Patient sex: F
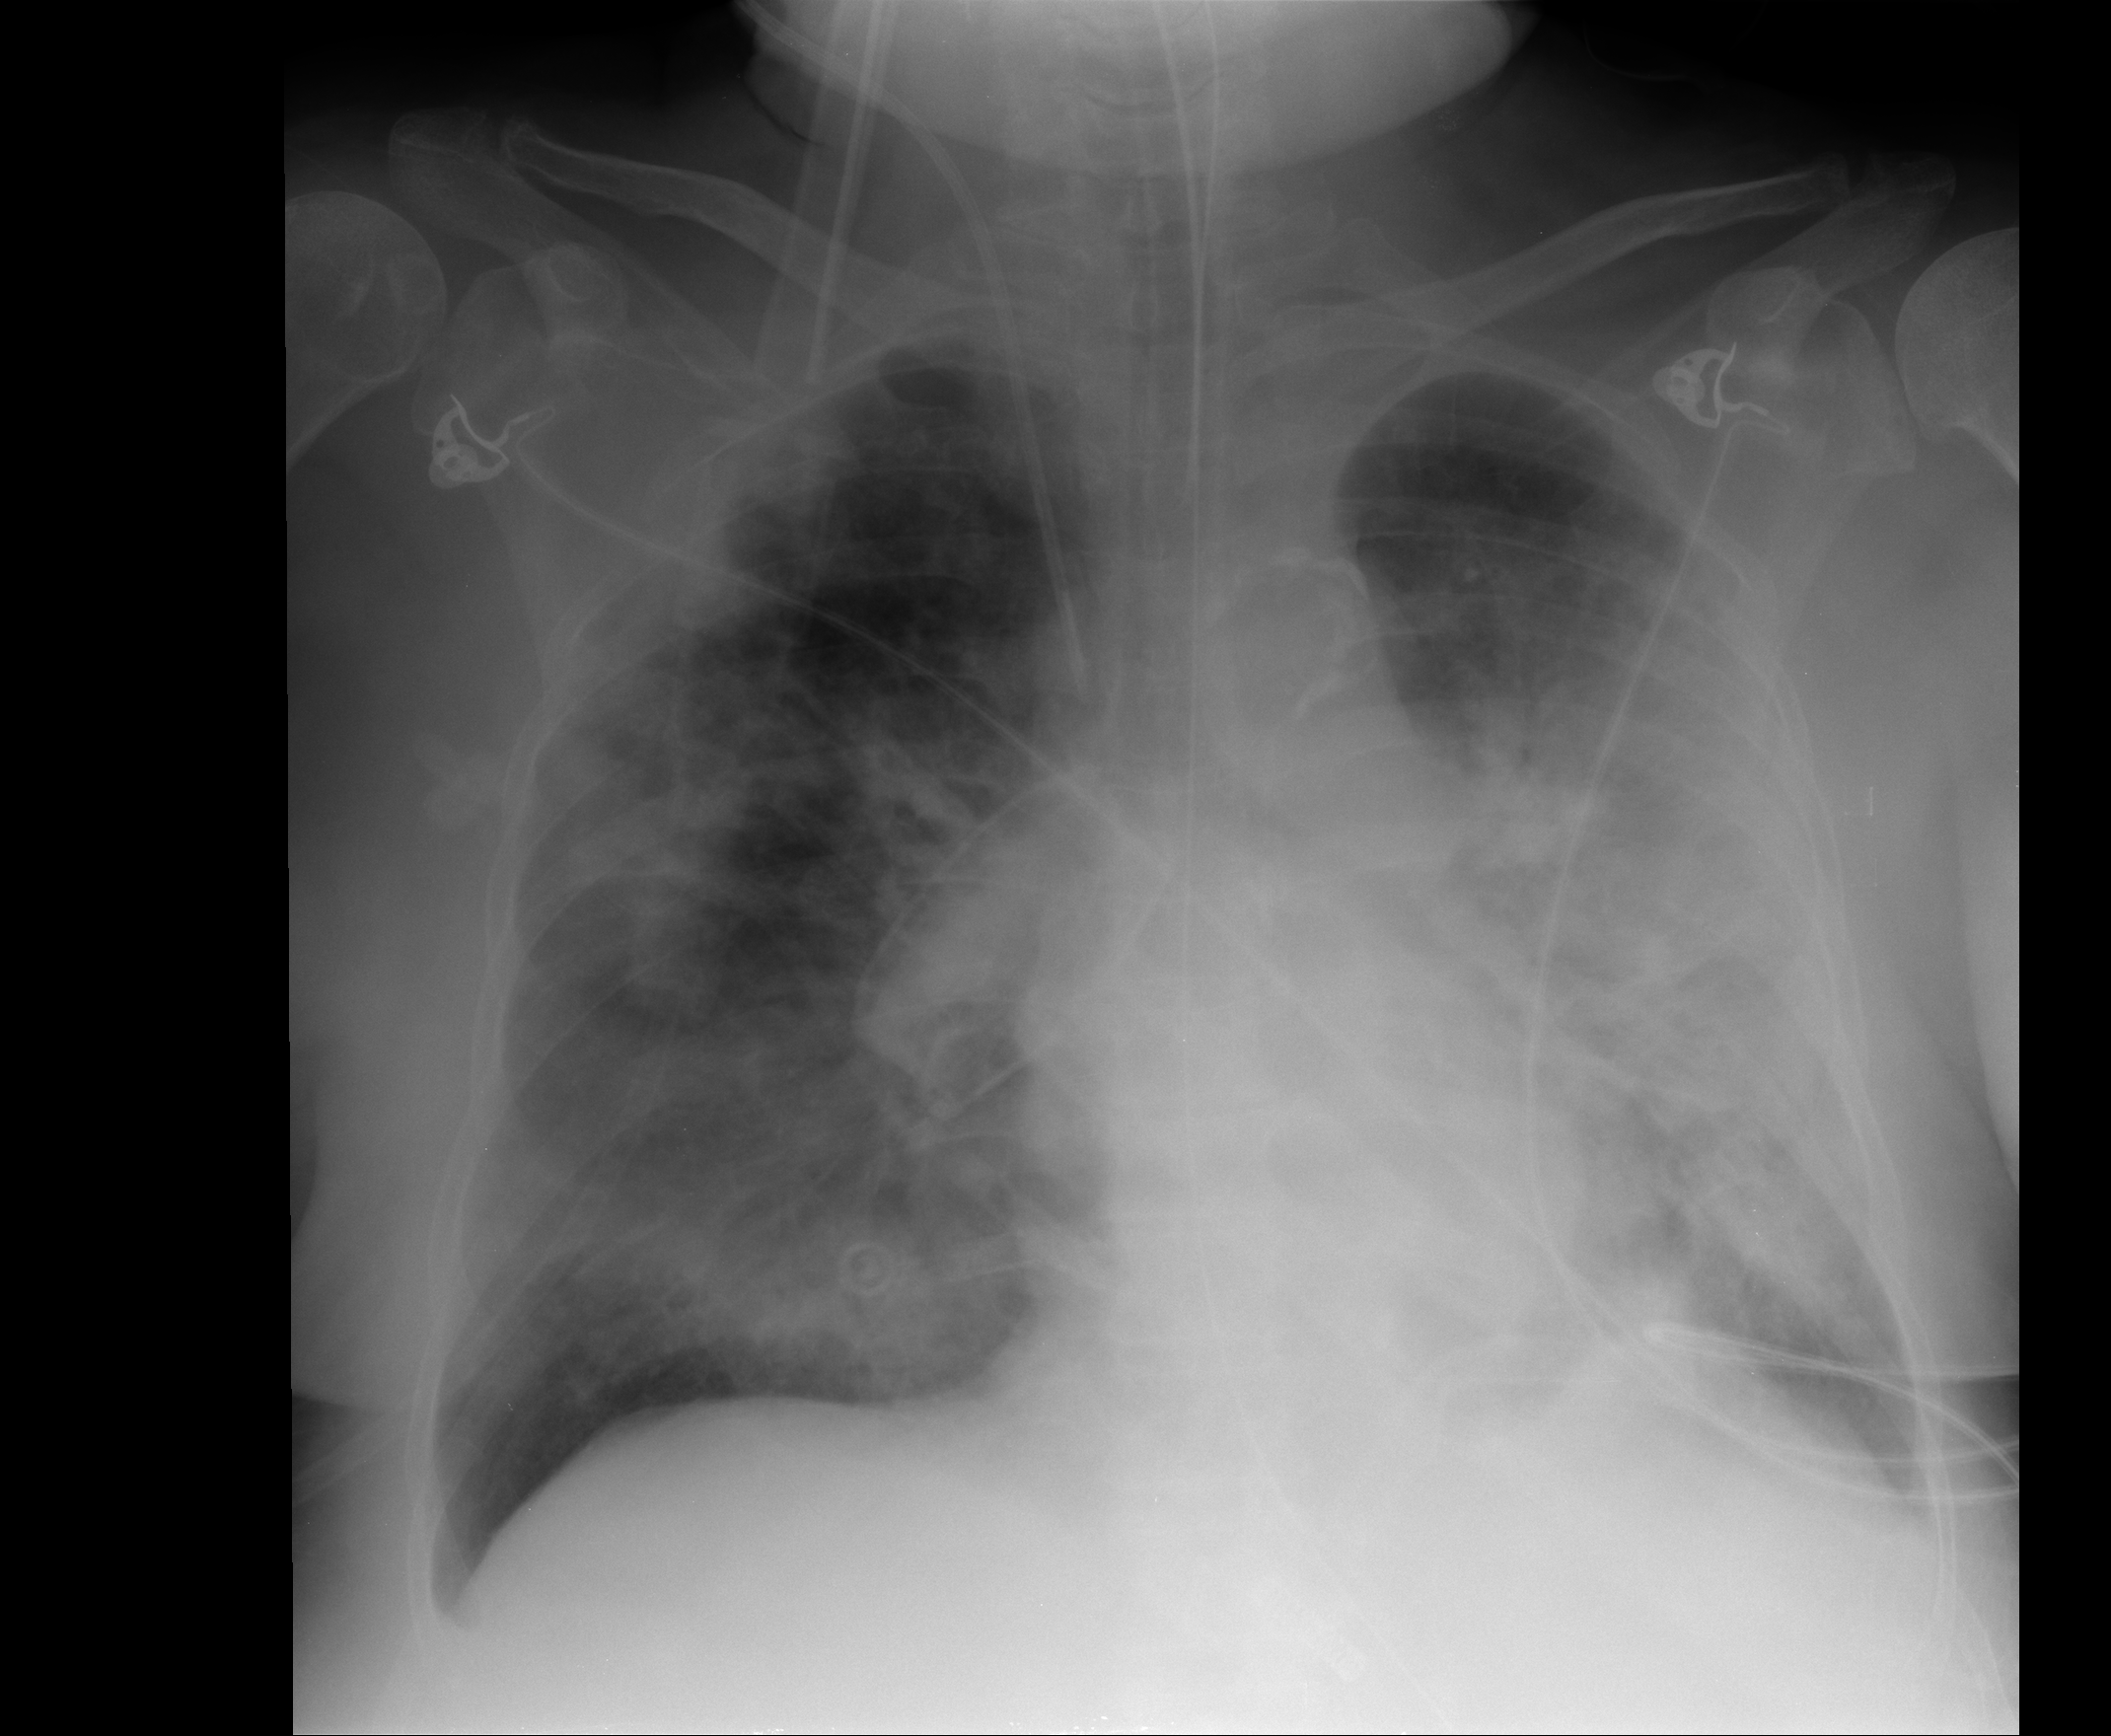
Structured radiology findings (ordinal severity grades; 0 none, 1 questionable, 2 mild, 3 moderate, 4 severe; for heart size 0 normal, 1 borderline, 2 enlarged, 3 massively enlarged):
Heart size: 0
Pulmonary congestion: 1
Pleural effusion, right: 2
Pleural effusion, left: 2
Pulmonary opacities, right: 3
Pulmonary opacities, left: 3
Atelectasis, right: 2
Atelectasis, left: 2